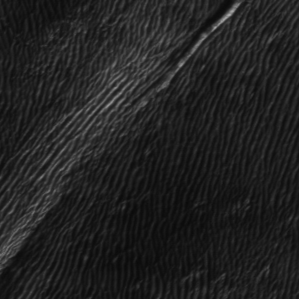
Label: frost